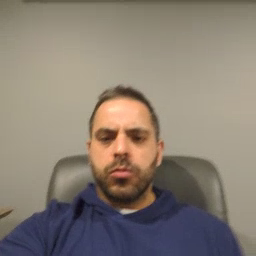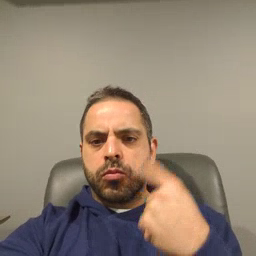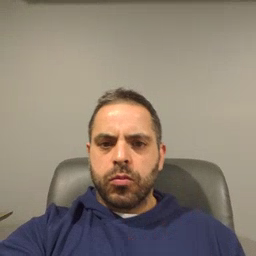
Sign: cry